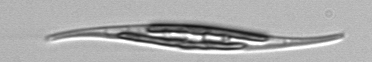
Label: Pleurosigma